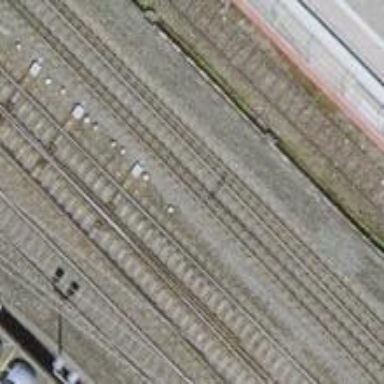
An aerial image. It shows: Railway switch.